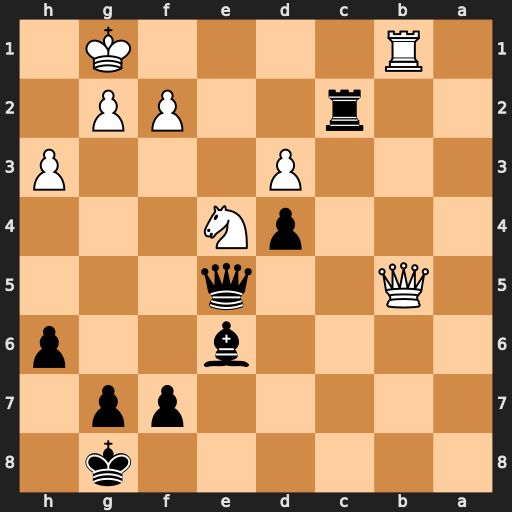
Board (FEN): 6k1/5pp1/4b2p/1Q2q3/3pN3/3P3P/2r2PP1/1R4K1
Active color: b
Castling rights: -
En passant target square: -
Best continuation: Rc1+ Rxc1 Qxb5